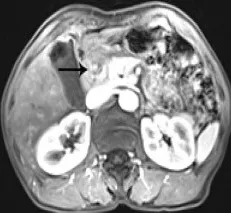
Abdomen MRI. (B) Revealed a significant thickening of
the wall of the duodenal bulb and descending duodenum.
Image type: radiology (mri)